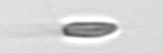
Label: Chrysochromulina